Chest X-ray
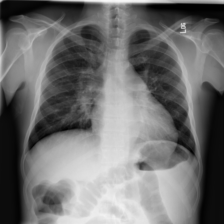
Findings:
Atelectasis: negative
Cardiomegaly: negative
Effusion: negative
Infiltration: negative
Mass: negative
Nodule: negative
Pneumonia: negative
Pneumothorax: negative
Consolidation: negative
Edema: negative
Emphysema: negative
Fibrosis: negative
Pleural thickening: negative
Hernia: negative